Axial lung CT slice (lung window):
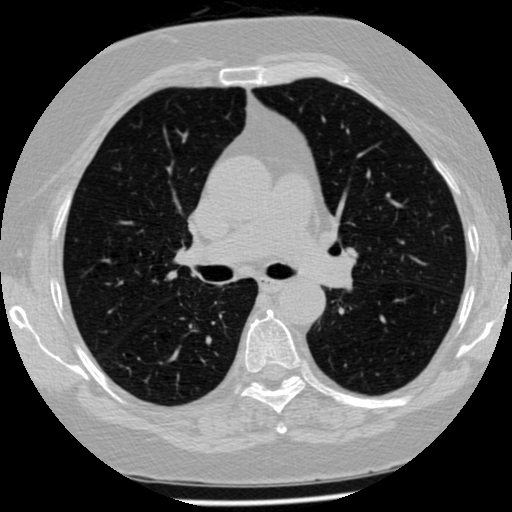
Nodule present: no